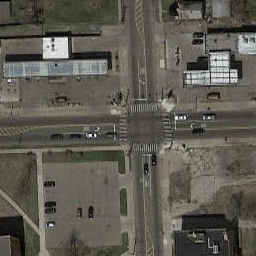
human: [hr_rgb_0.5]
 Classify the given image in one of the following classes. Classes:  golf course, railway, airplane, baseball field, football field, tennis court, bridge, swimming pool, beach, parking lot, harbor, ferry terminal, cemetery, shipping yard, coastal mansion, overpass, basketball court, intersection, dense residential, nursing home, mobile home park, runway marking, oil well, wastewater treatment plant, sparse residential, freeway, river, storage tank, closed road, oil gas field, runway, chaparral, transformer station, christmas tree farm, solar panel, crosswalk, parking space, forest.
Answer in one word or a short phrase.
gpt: intersection